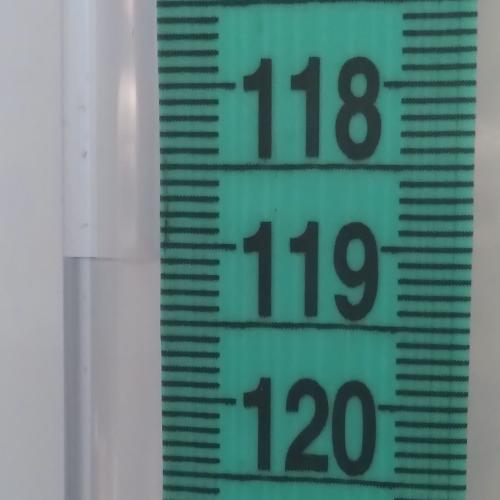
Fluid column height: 119.1 cm